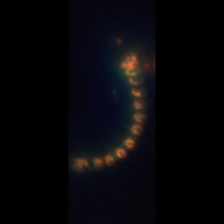
Taxon: Chaetoceros
Group: Diatoms